Field crop: maize
Growth stage: 2
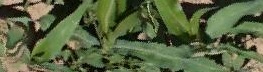
Species: maize